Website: apple
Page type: account-selection
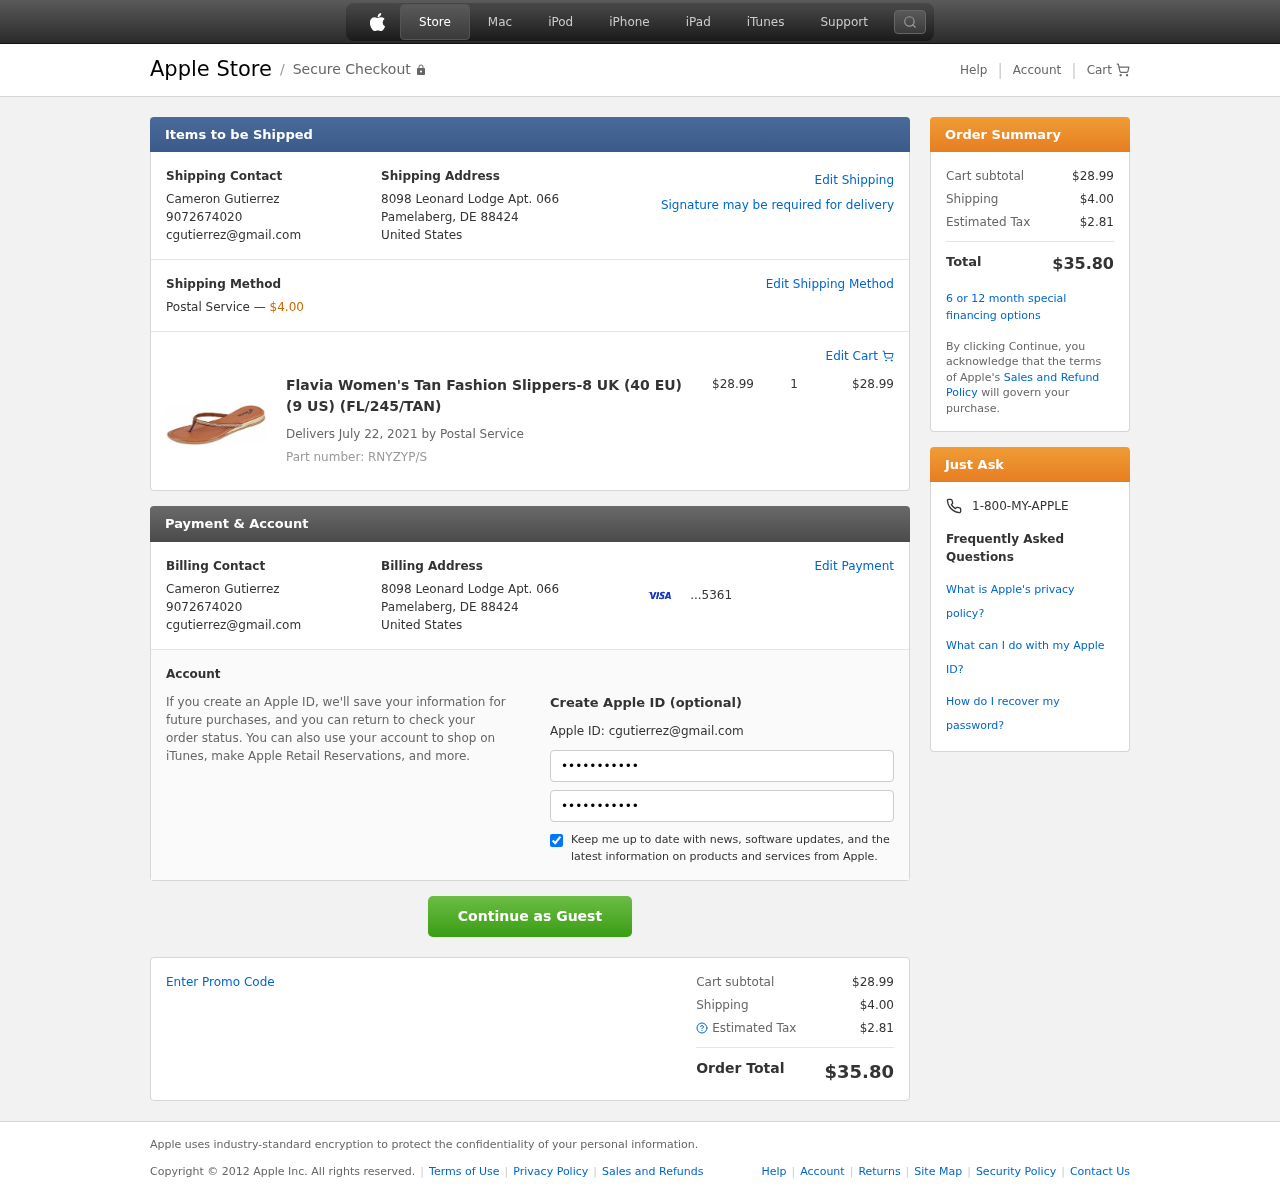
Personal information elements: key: PII_CARD_LAST4
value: ...5361
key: PII_CITY_STATE_ZIP
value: Pamelaberg, DE 88424
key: PII_COUNTRY
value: United States
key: PII_EMAIL
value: cgutierrez@gmail.com
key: PII_FULLNAME
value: Cameron Gutierrez
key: PII_PHONE
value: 9072674020
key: PII_STREET
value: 8098 Leonard Lodge Apt. 066
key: PII_FIRSTNAME
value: Cameron
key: PII_LASTNAME
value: Gutierrez
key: PII_FULLNAME2
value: Cameron Gutierrez
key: PII_FULLNAME3
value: Cameron Gutierrez
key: PII_FIRSTNAME2
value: Cameron
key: PII_FIRSTNAME3
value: Cameron
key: PII_LASTNAME2
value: Gutierrez
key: PII_LASTNAME3
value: Gutierrez
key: PII_FIRSTNAME_DERIVED
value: Cameron
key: PII_LASTNAME_DERIVED
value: Gutierrez
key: PII_FULLNAME_DERIVED
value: Cameron Gutierrez
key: PII_NAME_FULL_DERIVED
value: Cameron Gutierrez
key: PII_PHONE_LINE
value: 4020
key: PII_PHONE_SUFFIX
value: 4020
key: PII_PHONE2
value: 9072674020
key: PII_PHONE3
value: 9072674020
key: PII_PHONE_NUMERIC
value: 9072674020
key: PII_PHONE_LINE_NUMERIC
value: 4020
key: PII_PHONE_SUFFIX_NUMERIC
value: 4020
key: PII_PHONE2_NUMERIC
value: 9072674020
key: PII_PHONE3_NUMERIC
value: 9072674020
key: PII_PHONE_DIGITS
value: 9072674020
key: PII_PHONE_LAST4
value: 4020
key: PII_EMAIL2
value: cgutierrez@gmail.com
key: PII_EMAIL3
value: cgutierrez@gmail.com
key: PII_STREET2
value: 8098 Leonard Lodge Apt. 066
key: PII_CITY_STATE_ZIP2
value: Pamelaberg, DE 88424
Product elements: key: PRODUCT1_NAME
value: Flavia Women's Tan Fashion Slippers-8 UK (40 EU) (9 US) (FL/245/TAN)
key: PRODUCT1_PRICE
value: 28.99
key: PRODUCT1_QUANTITY
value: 1
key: PRODUCT_PART_NUMBER
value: Part number: RNYZYP/S
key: PRODUCT_TOTAL
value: $28.99
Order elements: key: ORDER_SHIPPING_COST
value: $4.00
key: ORDER_DELIVERY_DATE
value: Delivers July 22, 2021 by Postal Service
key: ORDER_SUBTOTAL
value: $28.99
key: ORDER_TAX
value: $2.81
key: ORDER_TOTAL
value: $35.80